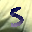
Label: 5